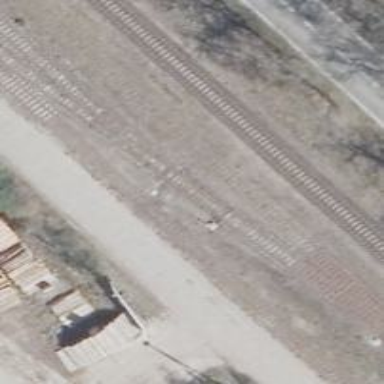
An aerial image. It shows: Railway switch.